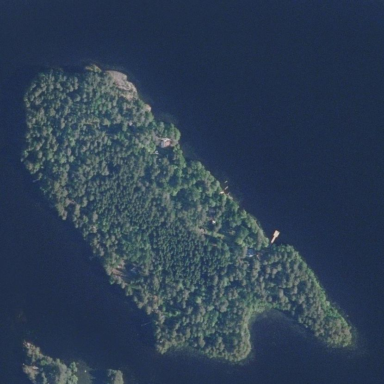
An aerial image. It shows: Islet.